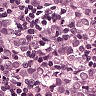
Metastatic tissue present: yes